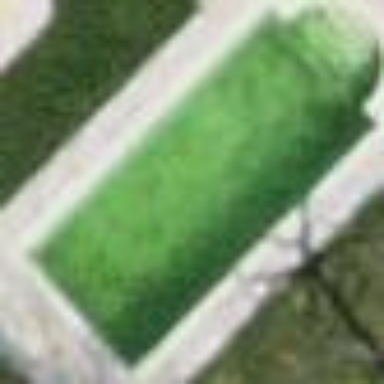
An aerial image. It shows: Swimming pool located in leisure land.